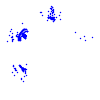
Particle: proton